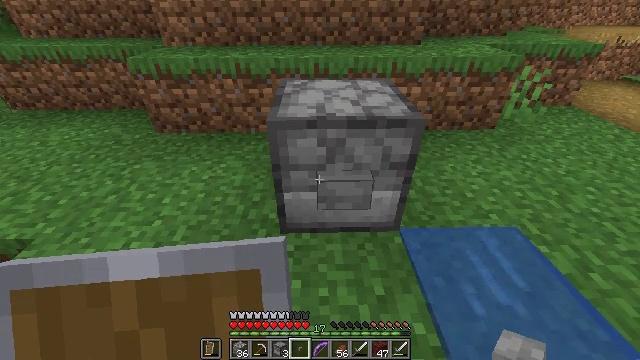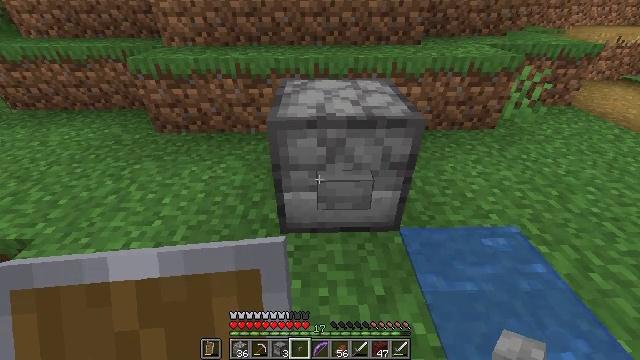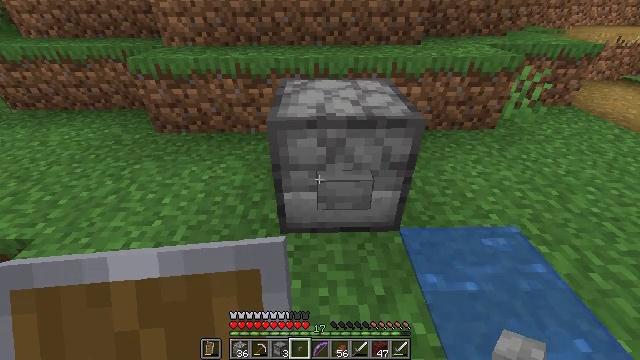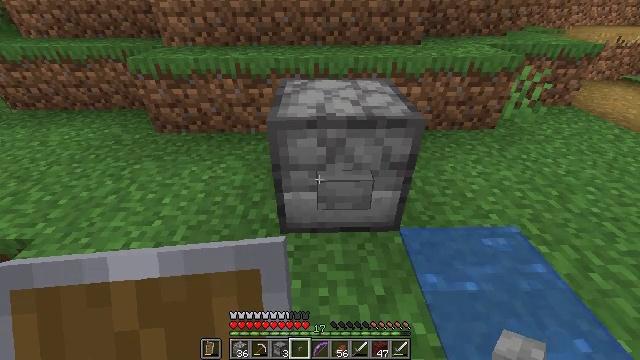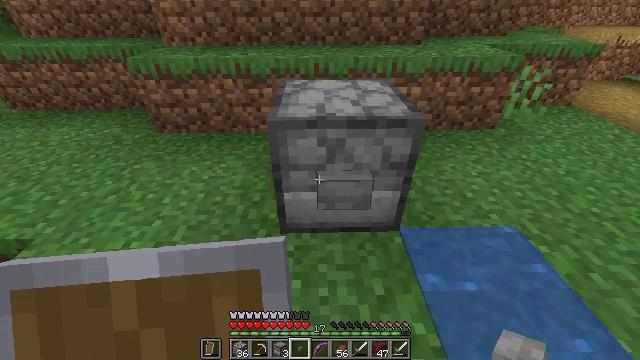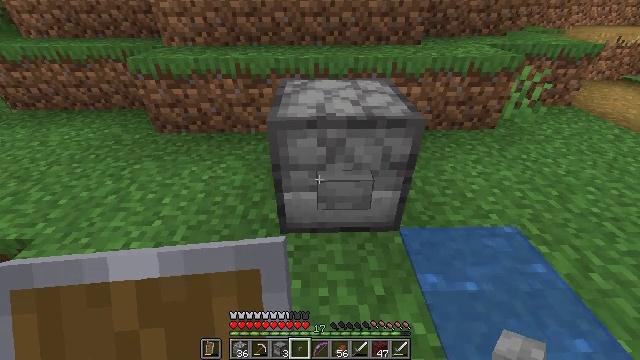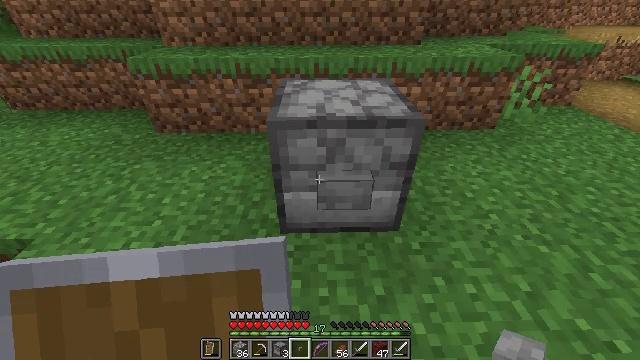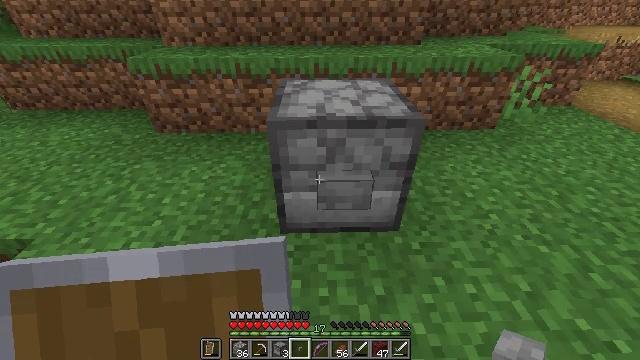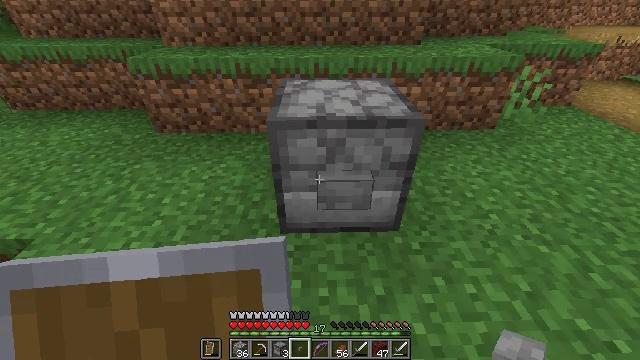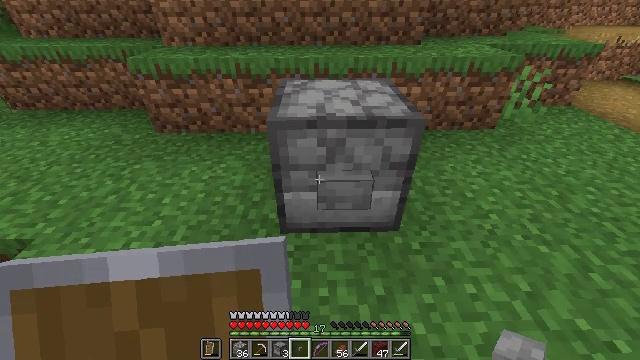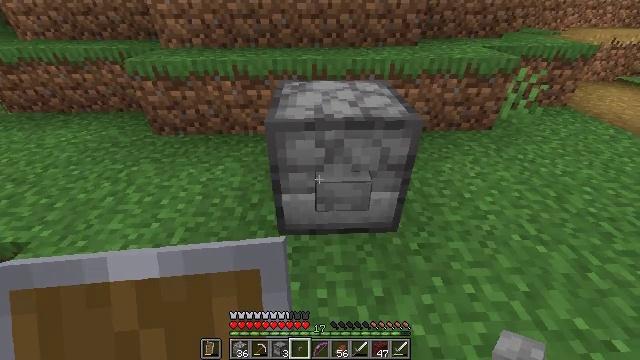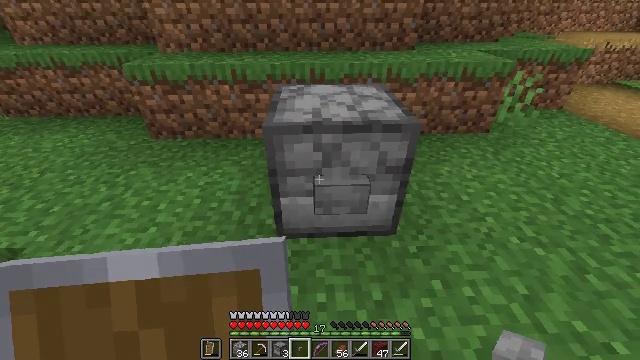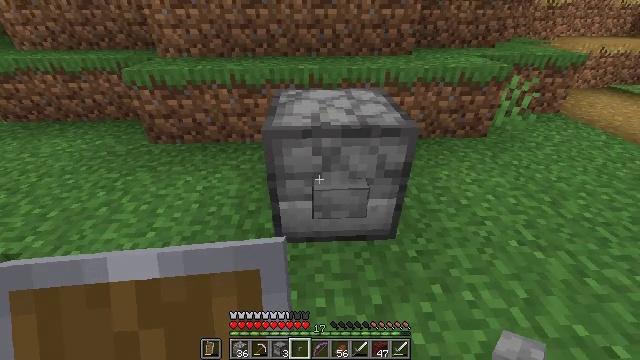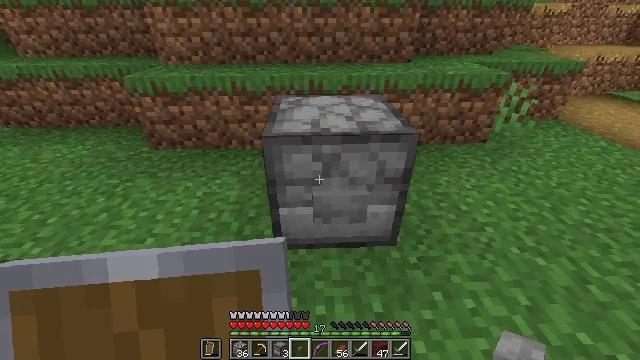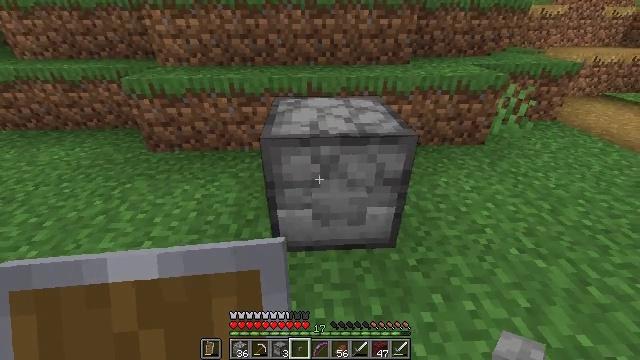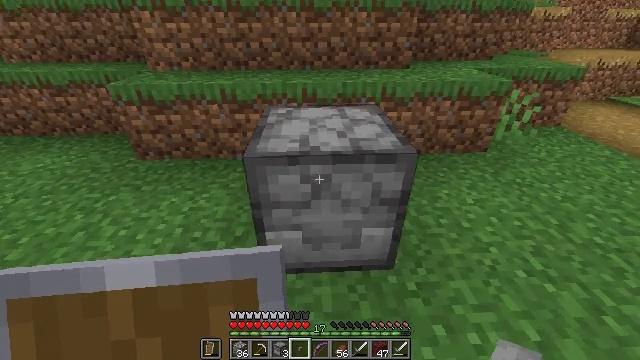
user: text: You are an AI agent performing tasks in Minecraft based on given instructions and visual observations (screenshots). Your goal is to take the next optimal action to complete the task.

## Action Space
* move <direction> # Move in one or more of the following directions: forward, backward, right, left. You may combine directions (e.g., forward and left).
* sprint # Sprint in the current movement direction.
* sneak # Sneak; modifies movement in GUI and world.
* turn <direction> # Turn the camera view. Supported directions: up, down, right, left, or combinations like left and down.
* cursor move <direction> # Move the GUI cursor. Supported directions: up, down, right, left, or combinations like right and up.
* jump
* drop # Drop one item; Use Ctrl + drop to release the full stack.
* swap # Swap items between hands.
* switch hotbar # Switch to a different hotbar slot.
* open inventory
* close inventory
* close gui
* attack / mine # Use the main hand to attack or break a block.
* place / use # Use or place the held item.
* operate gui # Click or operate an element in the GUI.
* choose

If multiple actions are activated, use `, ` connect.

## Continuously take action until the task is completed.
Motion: motion action
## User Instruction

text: Remove the stone button from its place.
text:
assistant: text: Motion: no_op
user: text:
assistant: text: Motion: no_op
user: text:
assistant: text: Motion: no_op
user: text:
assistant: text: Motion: no_op
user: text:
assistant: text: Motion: no_op
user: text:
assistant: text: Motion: no_op
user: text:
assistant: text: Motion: no_op
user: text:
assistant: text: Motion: no_op
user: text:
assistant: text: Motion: no_op
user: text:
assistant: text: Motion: no_op
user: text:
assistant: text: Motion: no_op
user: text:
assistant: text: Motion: no_op
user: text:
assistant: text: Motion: turn up
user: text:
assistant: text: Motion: move forward
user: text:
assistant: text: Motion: move forward and move right
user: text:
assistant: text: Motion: move forward and move right
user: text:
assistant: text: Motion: move forward and move right, turn left
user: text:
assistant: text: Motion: move forward and move right, turn left
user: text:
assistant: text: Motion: move right, turn left
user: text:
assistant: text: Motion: move right, turn left
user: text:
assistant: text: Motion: turn left
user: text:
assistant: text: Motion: turn left
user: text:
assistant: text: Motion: turn left and down
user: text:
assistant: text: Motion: turn left and down
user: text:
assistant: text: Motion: turn left
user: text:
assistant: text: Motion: turn left
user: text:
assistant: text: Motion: use / place
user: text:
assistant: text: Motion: use / place
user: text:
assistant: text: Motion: use / place
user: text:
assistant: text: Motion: no_op